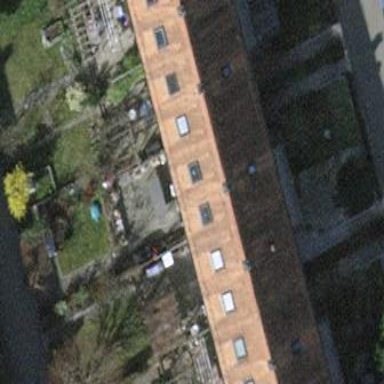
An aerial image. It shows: Terrace-style building with gabled roof.